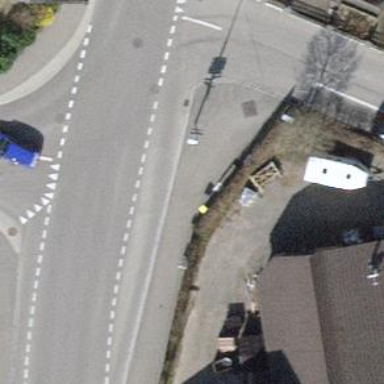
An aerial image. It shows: Bus stop with platform for public transport.